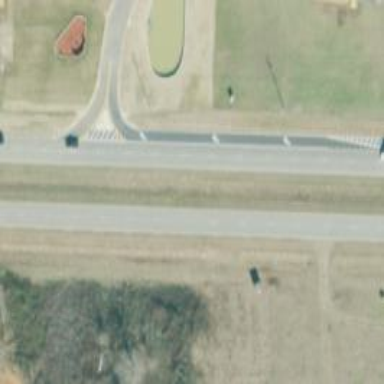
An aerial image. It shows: Secondary road with asphalt surface.